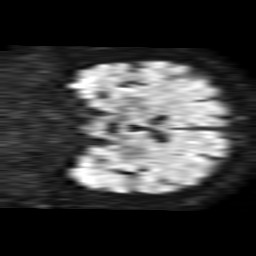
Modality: TRACE
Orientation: coronal
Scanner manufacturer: philips
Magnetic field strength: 1.5 T
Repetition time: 3.484 s
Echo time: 0.07078 s